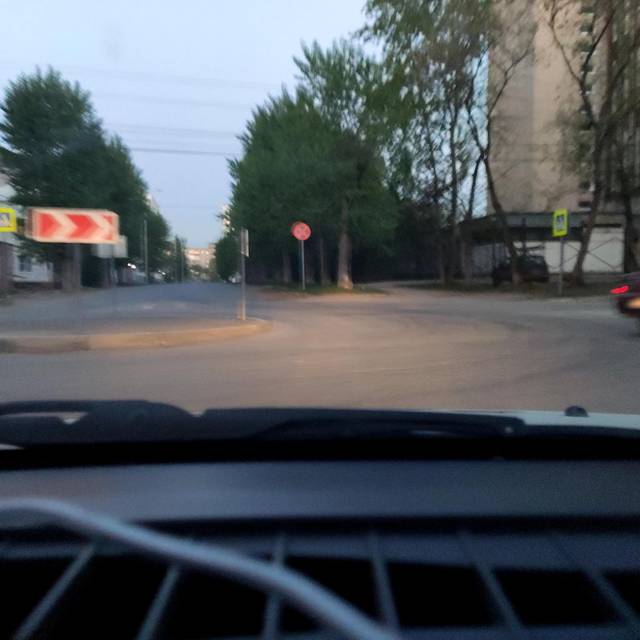
Region: Russia
Coordinates: 58.027, 56.299